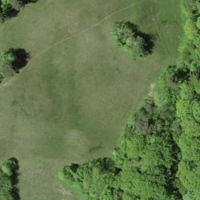
EUNIS habitat code: 44
Species observed at this site:
Orchis militaris
Coenonympha pamphilus
Erynnis tages
Anthyllis vulneraria